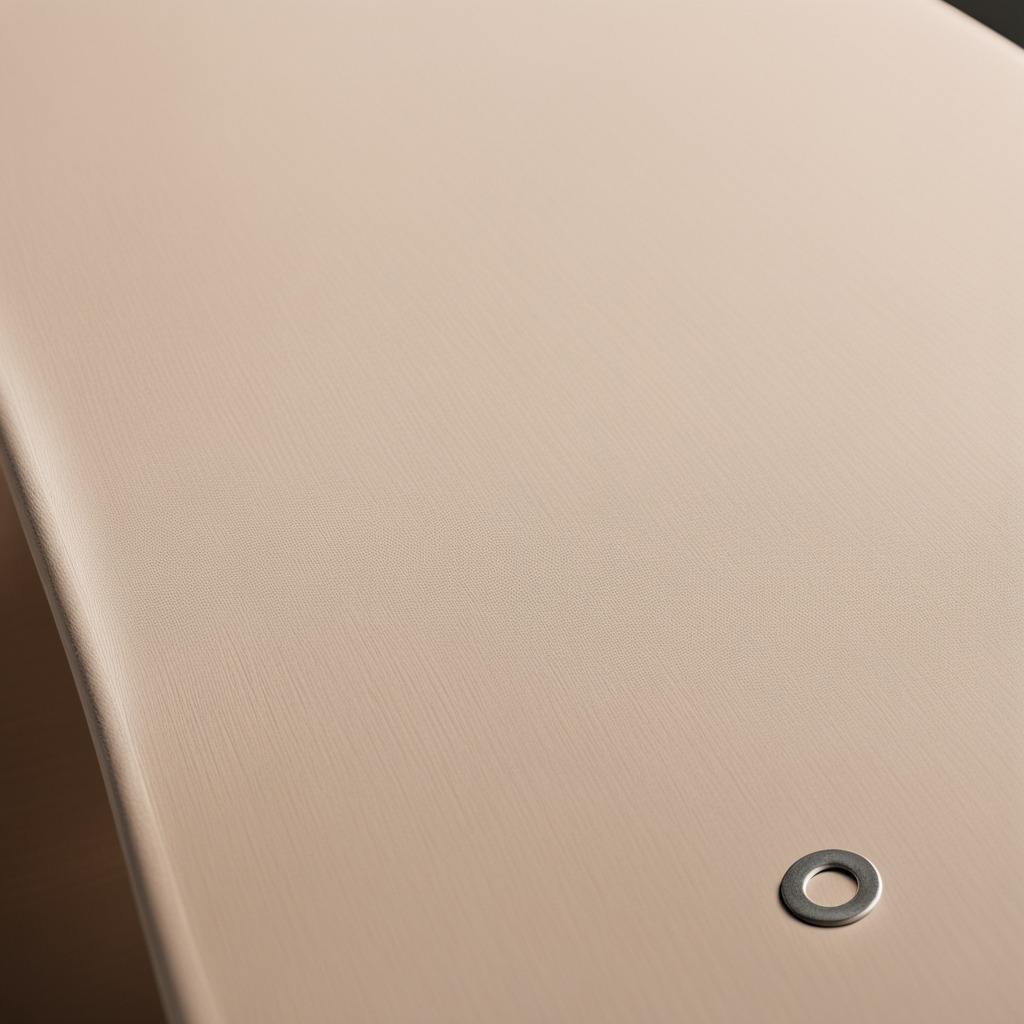
A flat metal washer is lying on a wooden table in an outdoor workshop.